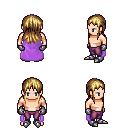
a pixel art fantasy rpg character, male body template, human, light skin, lavender cape, magenta pants, blonde unkempt hairstyle, metal gloves, metal boots, four views (front, back, left, right), 2x2 character sprite sheet, small pixel art, hard edges, no anti-aliasing